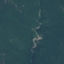
Label: Forest